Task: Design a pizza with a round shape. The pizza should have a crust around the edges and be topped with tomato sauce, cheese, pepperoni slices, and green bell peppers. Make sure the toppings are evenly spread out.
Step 509:
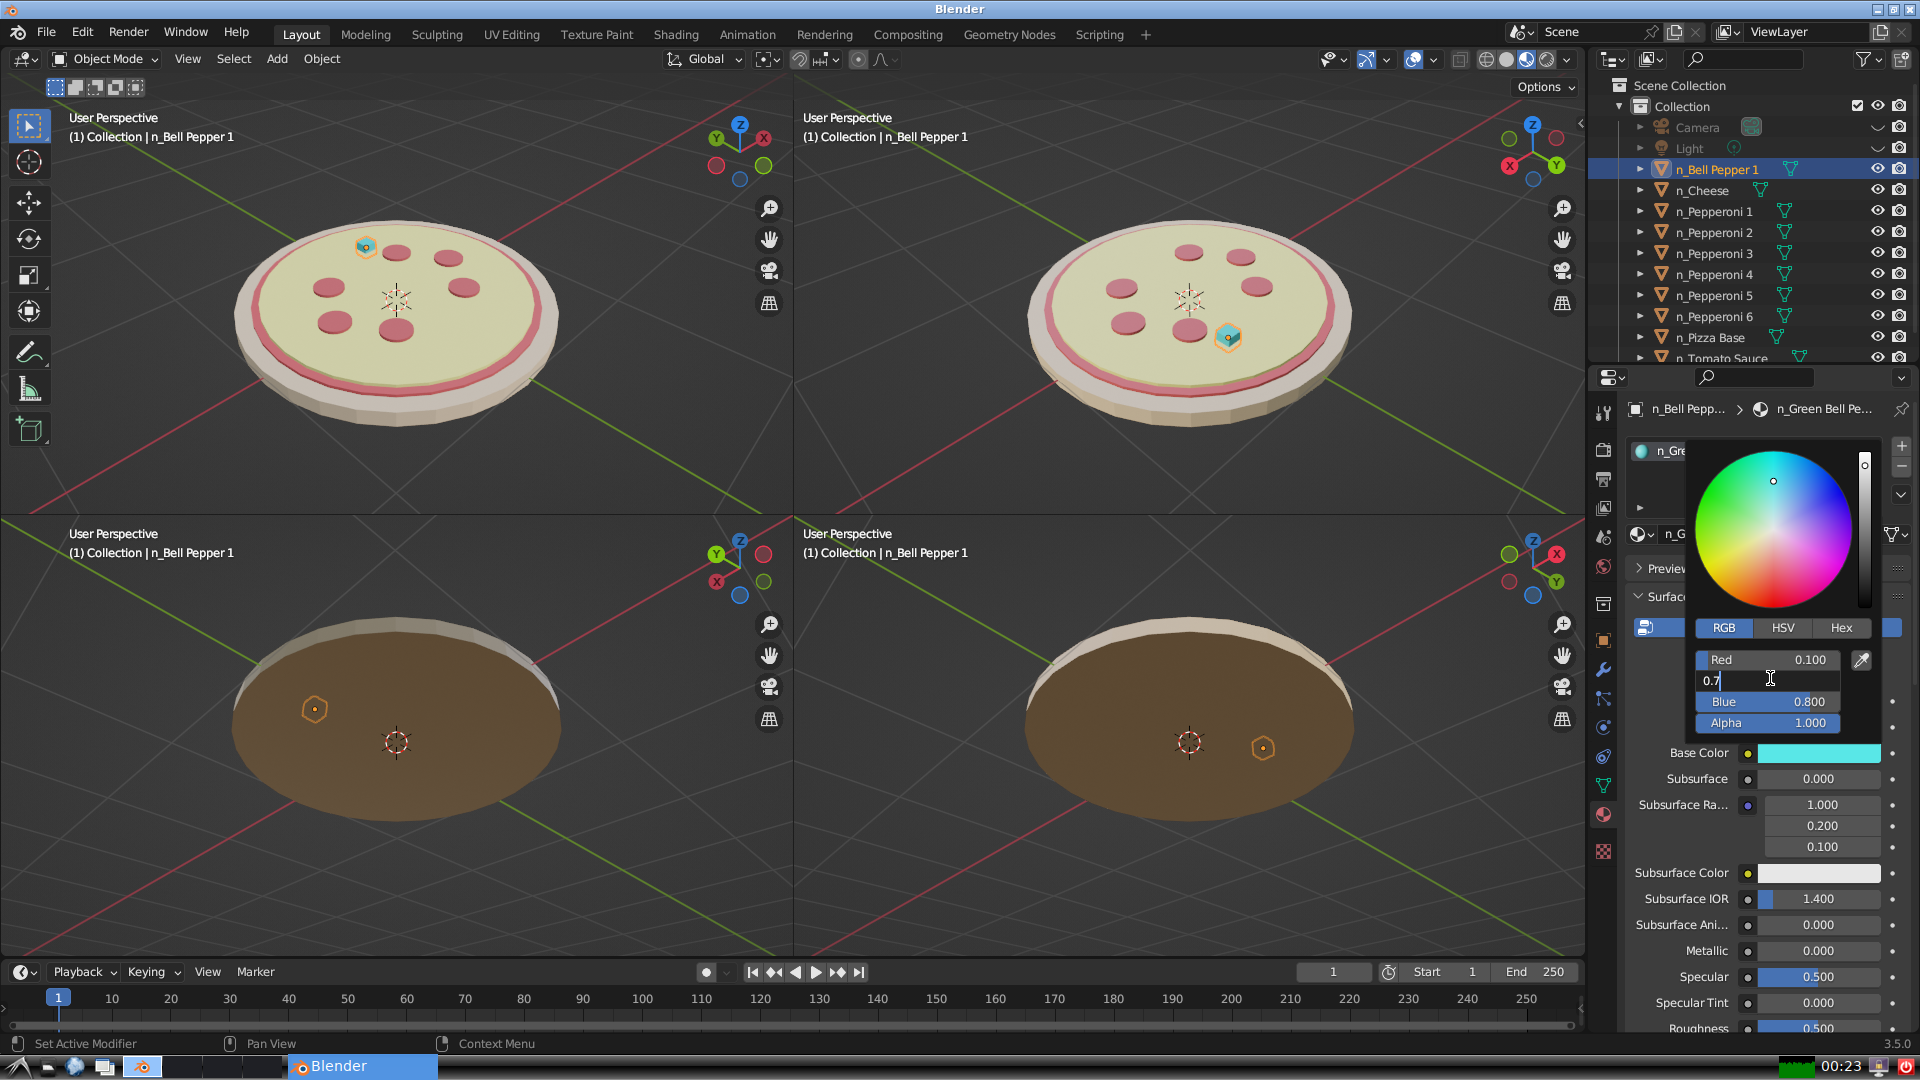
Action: {"key_press": ['Return']}